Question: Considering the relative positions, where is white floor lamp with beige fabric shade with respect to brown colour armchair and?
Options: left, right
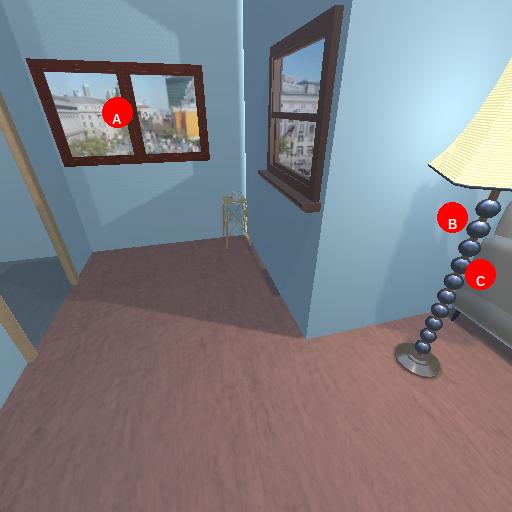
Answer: left